Question: I am inserting a new row to the database table using Entity Framework, but my problem is that column 'ValidFromDate' is causing an exception
> The property 'ValidFromDate' is part of the object's key information
and cannot be modified date
Our DBA has defined database and image below is the snapshot of the EDMX file. 'ValidFromDate' is a column.
Idea of the 'FarmAnimal' is to track the history of where certain animal has been. Therefore 'AnimalId' 'ValidFromDate' causes the row to be unique.
Now the question is that how can I can insert new row to the table that has this kind of schema?

Insert using Entity Framework
'''
var farmAnimal = new FarmAnimal {
AnimalId = insert.AnimalId,
ValidFromDate = insert.ValidFromDate // exception comes from this line,
etc.
};
entities.FarmAnimals.Add(farmAnimal);
'''
'''
at System.Data.Objects.EntityEntry.DetectChangesInProperties(Boolean detectOnlyComplexProperties)
at System.Data.Objects.ObjectStateManager.DetectChangesInScalarAndComplexProperties(IList'1 entries)
at System.Data.Objects.ObjectStateManager.DetectChanges()
at System.Data.Entity.Internal.Linq.InternalSet'1.ActOnSet(Action action, EntityState newState, Object entity, String methodName)
at System.Data.Entity.Internal.Linq.InternalSet'1.Add(Object entity)
at System.Data.Entity.DbSet'1.Add(TEntity entity)
at xxx.Repositories.PairingRepository.UpdateFarmAnimals(IEnumerable'1 updates, IEnumerable'1 inserts) in xxx
at xxx.Services.PairingService.RemovePairingAnimals(List'1 animalIds) in xxx
at xxx.Controllers.PairingController.RemovePairingAnimals(List'1 animalIds) in xxx
at lambda_method(Closure , ControllerBase , Object[] )
at System.Web.Mvc.ReflectedActionDescriptor.Execute(ControllerContext controllerContext, IDictionary'2 parameters)
at System.Web.Mvc.ControllerActionInvoker.InvokeActionMethod(ControllerContext controllerContext, ActionDescriptor actionDescriptor, IDictionary'2 parameters)
at System.Web.Mvc.ControllerActionInvoker.<>c__DisplayClass15.<InvokeActionMethodWithFilters>b__12()
at System.Web.Mvc.ControllerActionInvoker.InvokeActionMethodFilter(IActionFilter filter, ActionExecutingContext preContext, Func'1 continuation)
'''
I have added three files Entity Framework mapping files / generators
EDMX file
ADO.NET DbContext Generator
ADO.NET EntityObject Generator (POCO's)
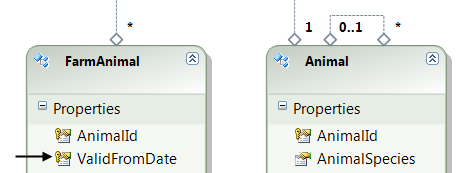
Answer: The DbSet wrapper fails before it even does anything with your new FarmAnimal - DetectChanges is called before AddObject on the underlying ObjectContext, and it somehow detects forbidden changes in a FarmAnimal already loaded/added to the context. If you're using POCOs with proxies or just plain boring classes generated with change tracking (that's NOT the same as "Self-Tracking Entities", just the classes that get generated when you add a new data model with vanilla VS2010), you can <URL> so that it does not get called.